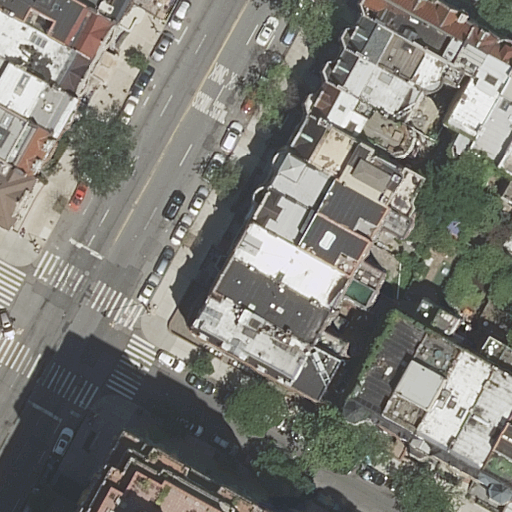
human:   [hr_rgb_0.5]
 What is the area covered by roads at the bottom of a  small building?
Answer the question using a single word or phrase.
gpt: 0m2

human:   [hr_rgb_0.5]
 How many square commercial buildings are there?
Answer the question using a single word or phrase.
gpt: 0

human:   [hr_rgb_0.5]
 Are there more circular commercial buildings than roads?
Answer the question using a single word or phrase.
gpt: no

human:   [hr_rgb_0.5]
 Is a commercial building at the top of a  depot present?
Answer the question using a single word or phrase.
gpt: no

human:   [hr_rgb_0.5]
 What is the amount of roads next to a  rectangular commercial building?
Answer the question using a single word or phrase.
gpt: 0

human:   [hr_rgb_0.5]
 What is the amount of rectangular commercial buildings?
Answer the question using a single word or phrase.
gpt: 0

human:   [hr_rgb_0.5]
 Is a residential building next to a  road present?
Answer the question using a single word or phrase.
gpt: yes

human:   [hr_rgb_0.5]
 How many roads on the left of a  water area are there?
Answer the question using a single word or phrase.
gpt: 0

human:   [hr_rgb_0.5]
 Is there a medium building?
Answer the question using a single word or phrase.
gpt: yes

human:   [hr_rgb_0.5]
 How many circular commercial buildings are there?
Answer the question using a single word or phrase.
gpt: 0

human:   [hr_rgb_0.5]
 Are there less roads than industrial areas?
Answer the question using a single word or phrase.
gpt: no

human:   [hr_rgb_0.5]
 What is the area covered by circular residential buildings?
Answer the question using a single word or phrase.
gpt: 0m2

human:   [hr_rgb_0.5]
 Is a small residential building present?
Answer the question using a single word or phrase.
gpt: yes

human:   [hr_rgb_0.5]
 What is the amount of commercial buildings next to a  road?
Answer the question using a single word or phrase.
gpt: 0

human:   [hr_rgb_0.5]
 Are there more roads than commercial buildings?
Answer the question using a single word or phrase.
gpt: yes

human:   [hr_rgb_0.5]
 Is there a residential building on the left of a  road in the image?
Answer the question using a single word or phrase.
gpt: yes

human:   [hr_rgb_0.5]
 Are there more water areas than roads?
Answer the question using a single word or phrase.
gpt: no

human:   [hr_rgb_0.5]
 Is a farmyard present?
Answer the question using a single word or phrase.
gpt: no

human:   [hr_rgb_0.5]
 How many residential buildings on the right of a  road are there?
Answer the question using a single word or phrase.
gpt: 18

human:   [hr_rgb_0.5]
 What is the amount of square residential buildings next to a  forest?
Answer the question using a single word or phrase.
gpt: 0

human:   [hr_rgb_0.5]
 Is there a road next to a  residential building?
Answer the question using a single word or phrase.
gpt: yes

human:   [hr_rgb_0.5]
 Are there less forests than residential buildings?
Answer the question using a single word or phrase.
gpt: yes

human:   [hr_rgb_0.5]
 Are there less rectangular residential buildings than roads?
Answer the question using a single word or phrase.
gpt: no

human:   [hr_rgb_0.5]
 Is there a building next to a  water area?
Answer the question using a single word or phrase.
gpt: no

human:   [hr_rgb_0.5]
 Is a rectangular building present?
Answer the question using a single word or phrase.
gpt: yes

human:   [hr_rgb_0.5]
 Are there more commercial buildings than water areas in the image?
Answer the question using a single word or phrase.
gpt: no

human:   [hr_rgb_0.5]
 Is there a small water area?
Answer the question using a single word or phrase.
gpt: no

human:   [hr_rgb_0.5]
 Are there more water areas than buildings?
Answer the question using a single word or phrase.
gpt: no

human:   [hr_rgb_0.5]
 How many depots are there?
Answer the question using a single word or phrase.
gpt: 0

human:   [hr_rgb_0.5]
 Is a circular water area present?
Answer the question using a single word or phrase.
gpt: no

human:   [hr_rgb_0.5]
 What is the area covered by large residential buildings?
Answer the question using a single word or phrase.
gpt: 0m2

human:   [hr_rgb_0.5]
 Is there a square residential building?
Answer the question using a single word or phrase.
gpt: no

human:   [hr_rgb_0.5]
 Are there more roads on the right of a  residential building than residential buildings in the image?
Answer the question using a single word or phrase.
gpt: no

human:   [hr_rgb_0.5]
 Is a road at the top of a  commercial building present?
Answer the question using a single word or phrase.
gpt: no

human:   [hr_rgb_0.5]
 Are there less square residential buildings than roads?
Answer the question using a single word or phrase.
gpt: yes

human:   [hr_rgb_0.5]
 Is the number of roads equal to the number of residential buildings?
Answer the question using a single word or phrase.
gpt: no